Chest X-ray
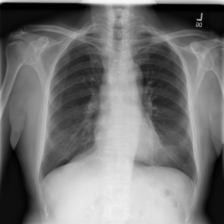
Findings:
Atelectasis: negative
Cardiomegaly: negative
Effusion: negative
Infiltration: positive
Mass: negative
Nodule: negative
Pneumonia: negative
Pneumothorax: negative
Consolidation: negative
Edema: negative
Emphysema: negative
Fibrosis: negative
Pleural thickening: negative
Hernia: negative